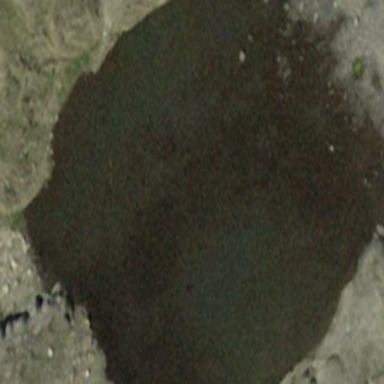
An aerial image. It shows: Pond surrounded by natural water.